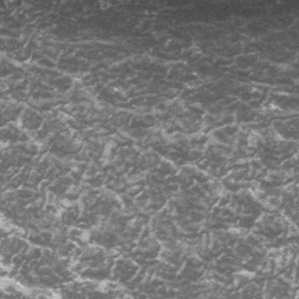
Label: frost